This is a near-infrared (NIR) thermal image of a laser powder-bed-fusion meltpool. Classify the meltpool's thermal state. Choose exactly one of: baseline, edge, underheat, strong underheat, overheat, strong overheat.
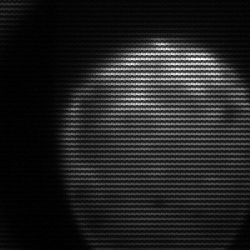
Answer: edge